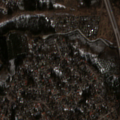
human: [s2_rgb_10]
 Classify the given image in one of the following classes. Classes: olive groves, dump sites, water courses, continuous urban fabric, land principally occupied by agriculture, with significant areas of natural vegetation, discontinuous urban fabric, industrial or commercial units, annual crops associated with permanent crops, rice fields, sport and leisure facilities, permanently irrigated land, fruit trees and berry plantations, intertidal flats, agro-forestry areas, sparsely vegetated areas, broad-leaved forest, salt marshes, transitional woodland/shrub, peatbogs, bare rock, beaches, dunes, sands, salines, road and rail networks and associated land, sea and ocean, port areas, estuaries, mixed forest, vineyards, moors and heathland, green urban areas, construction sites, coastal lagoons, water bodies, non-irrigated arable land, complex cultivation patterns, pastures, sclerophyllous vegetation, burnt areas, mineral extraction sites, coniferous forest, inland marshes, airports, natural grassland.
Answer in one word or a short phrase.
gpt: discontinuous urban fabric, green urban areas, land principally occupied by agriculture, with significant areas of natural vegetation, mixed forest